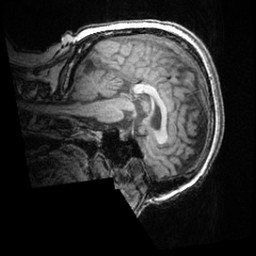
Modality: T1w
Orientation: sagittal
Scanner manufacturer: ge
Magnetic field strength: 3 T
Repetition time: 0.008572 s
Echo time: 0.003384 s